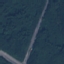
Land use / land cover class: Highway